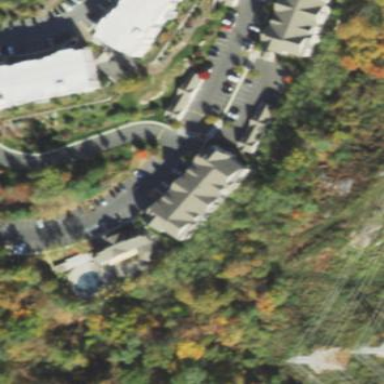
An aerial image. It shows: View of apartment building.